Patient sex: M
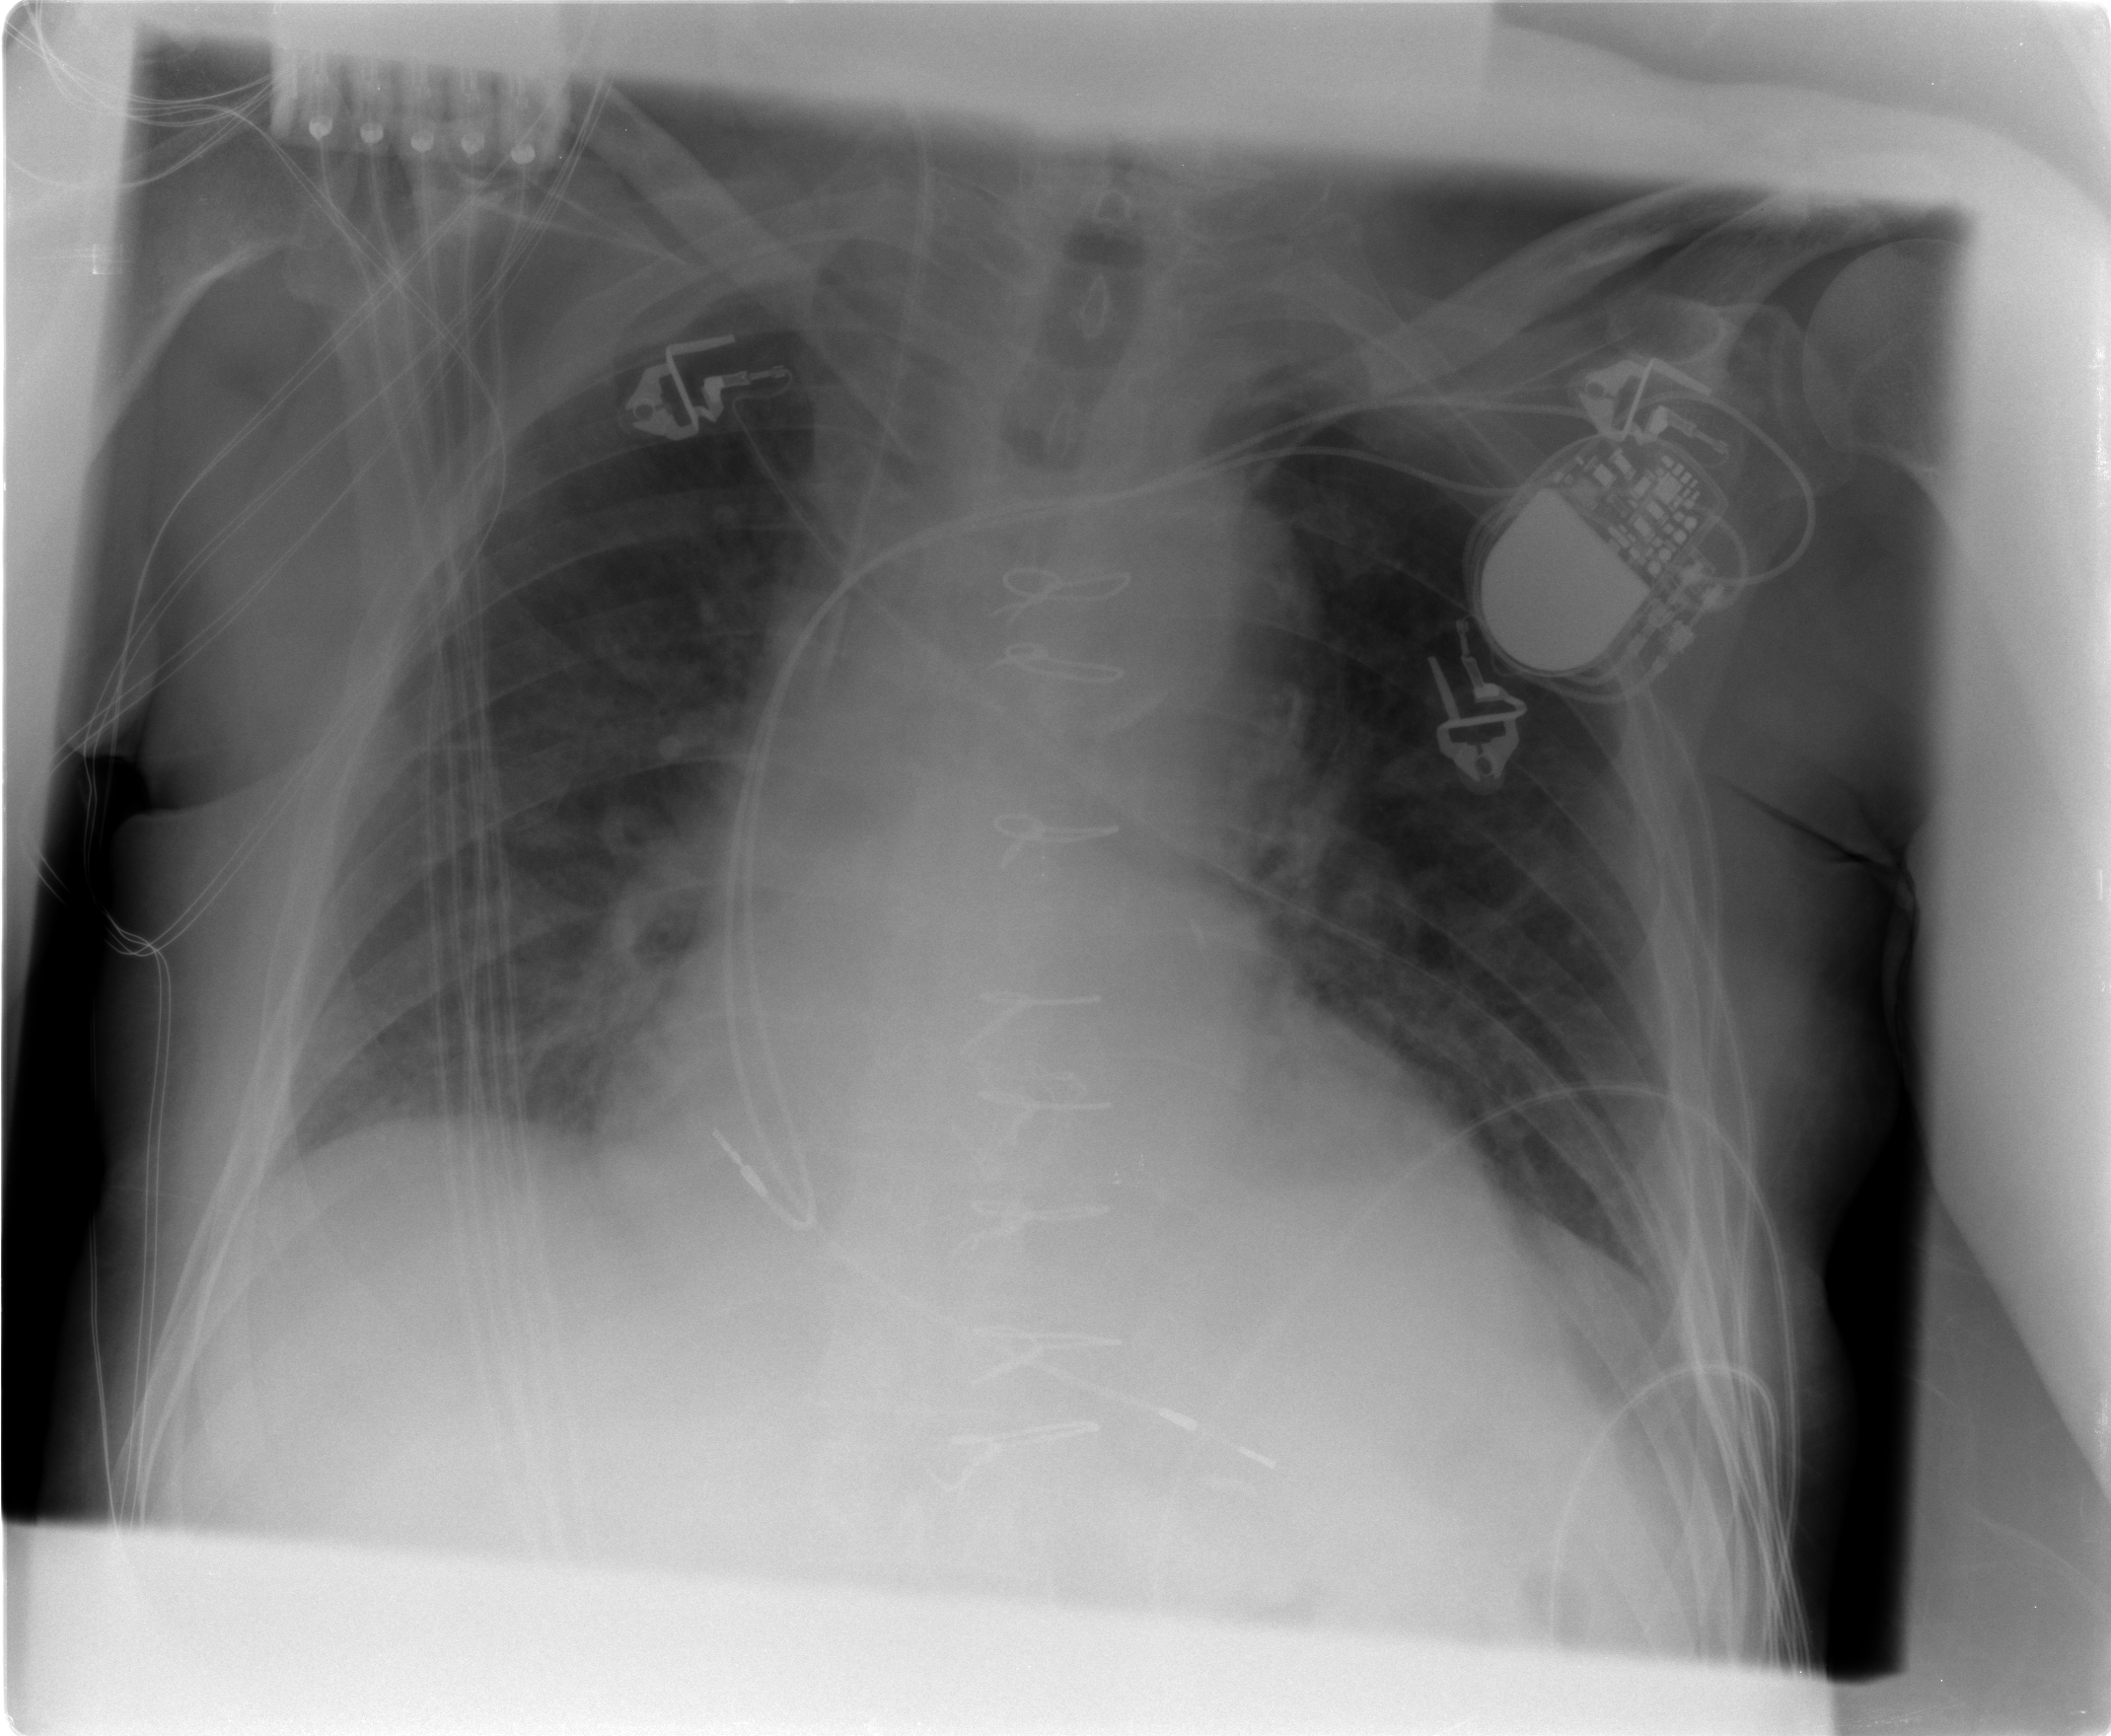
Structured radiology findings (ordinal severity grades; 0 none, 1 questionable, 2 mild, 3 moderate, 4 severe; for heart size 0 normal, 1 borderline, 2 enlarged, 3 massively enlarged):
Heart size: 0
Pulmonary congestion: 2
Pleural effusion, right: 0
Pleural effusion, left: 0
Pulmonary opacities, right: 0
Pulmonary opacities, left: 0
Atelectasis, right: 0
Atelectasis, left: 0